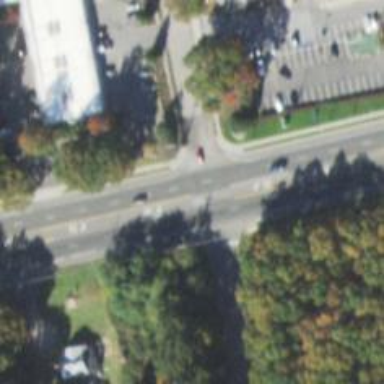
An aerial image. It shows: Stop road.